Question: This is my attempt to push the "NEXT" button upwards when the 'snackbar' is visible:

As you can see, it doesn't work as planned. It appears as if the 'textview' was pushed up and behind the 'RelativeLayout' and then reappears when the 'snackbar' disappears. Instead, what I want is the 'textview' to appear pushed up (so it is above the 'snackbar') and then come back down when the 'snackbar' disappears. I have also created a small github repo to demonstrate this:
<URL>
Here is the 'CoordinatorLayout.Behavior' I use for the "NEXT" to hide itself. The Behavior is taken from the FAB behavior when it gets pushed up when the 'snackbar' appears:
'''
public class FloatingActionButtonBehavior extends CoordinatorLayout.Behavior<TextView> {
public FloatingActionButtonBehavior(Context context, AttributeSet attrs) {
}
@Override
public boolean layoutDependsOn(CoordinatorLayout parent, TextView child, View dependency) {
return dependency instanceof Snackbar.SnackbarLayout;
}
@Override
public boolean onDependentViewChanged(CoordinatorLayout parent, TextView child, View dependency) {
float translationY = Math.min(0, dependency.getTranslationY() - dependency.getHeight());
child.setTranslationY(translationY);
return true;
}
}
'''
I have tried this using this xml:
'''
<?xml version="1.0" encoding="utf-8"?>
<LinearLayout
android:layout_width="match_parent"
android:layout_height="match_parent"
xmlns:android="http://schemas.android.com/apk/res/android"
xmlns:app="http://schemas.android.com/apk/res-auto"
android:orientation="vertical">
<android.support.design.widget.CoordinatorLayout
android:id="@+id/coordinatorlayout"
android:layout_width="match_parent"
android:layout_height="match_parent"
android:layout_weight="0">
<RelativeLayout
android:layout_width="match_parent"
android:layout_height="wrap_content"
android:layout_weight="1"
xmlns:android="http://schemas.android.com/apk/res/android"
xmlns:app="http://schemas.android.com/apk/res-auto">
<TextView
android:layout_width="match_parent"
android:layout_height="wrap_content"
android:text="Click Here!"
android:textAllCaps="true"
android:textStyle="bold"
android:background="@color/colorAccent"
android:id="@+id/click_here"
android:textSize="22sp"
android:layout_marginBottom="12dp"
android:gravity="center_horizontal"
android:paddingTop="24dp"
android:paddingLeft="24dp"
android:paddingRight="24dp" />
<ImageView
android:layout_width="wrap_content"
android:layout_height="wrap_content"
android:layout_below="@+id/click_here"
android:layout_centerHorizontal="true"
android:src="@mipmap/ic_launcher"/>
<TextView
android:layout_width="match_parent"
android:layout_height="wrap_content"
android:id="@+id/next"
android:text="Next"
android:layout_alignParentBottom="true"
android:background="@color/colorAccent"
android:clickable="true"
android:gravity="center_horizontal"
android:padding="16dp"
android:textAllCaps="true"
android:textStyle="bold"
app:layout_behavior="fabmotiontest.com.fabtest.FloatingActionButtonBehavior" />
</RelativeLayout>
</android.support.design.widget.CoordinatorLayout>
</LinearLayout>
'''
I have also tried using this xml:
'''
<?xml version="1.0" encoding="utf-8"?>
<LinearLayout
android:layout_width="match_parent"
android:layout_height="match_parent"
xmlns:android="http://schemas.android.com/apk/res/android"
xmlns:app="http://schemas.android.com/apk/res-auto"
android:orientation="vertical">
<RelativeLayout
android:layout_width="match_parent"
android:layout_height="wrap_content"
android:layout_weight="1"
xmlns:android="http://schemas.android.com/apk/res/android"
xmlns:app="http://schemas.android.com/apk/res-auto">
<TextView
android:layout_width="match_parent"
android:layout_height="wrap_content"
android:text="Click Here!"
android:textAllCaps="true"
android:textStyle="bold"
android:background="@color/colorAccent"
android:id="@+id/click_here"
android:textSize="22sp"
android:layout_marginBottom="12dp"
android:gravity="center_horizontal"
android:paddingTop="24dp"
android:paddingLeft="24dp"
android:paddingRight="24dp" />
<ImageView
android:layout_width="wrap_content"
android:layout_height="wrap_content"
android:layout_below="@+id/click_here"
android:layout_centerHorizontal="true"
android:src="@mipmap/ic_launcher"/>
</RelativeLayout>
<android.support.design.widget.CoordinatorLayout
android:id="@+id/coordinatorlayout"
android:layout_alignParentBottom="true"
android:layout_width="match_parent"
android:layout_height="wrap_content"
android:layout_weight="0">
<TextView
android:layout_width="match_parent"
android:layout_height="wrap_content"
android:id="@+id/next"
android:text="Next"
android:background="@color/colorAccent"
android:clickable="true"
android:gravity="center_horizontal"
android:padding="16dp"
android:textAllCaps="true"
android:textStyle="bold"
app:layout_behavior="fabmotiontest.com.fabtest.FloatingActionButtonBehavior" />
</android.support.design.widget.CoordinatorLayout>
</LinearLayout>
'''
It just doesn't seem to work. Does anyone know how I can get it working?
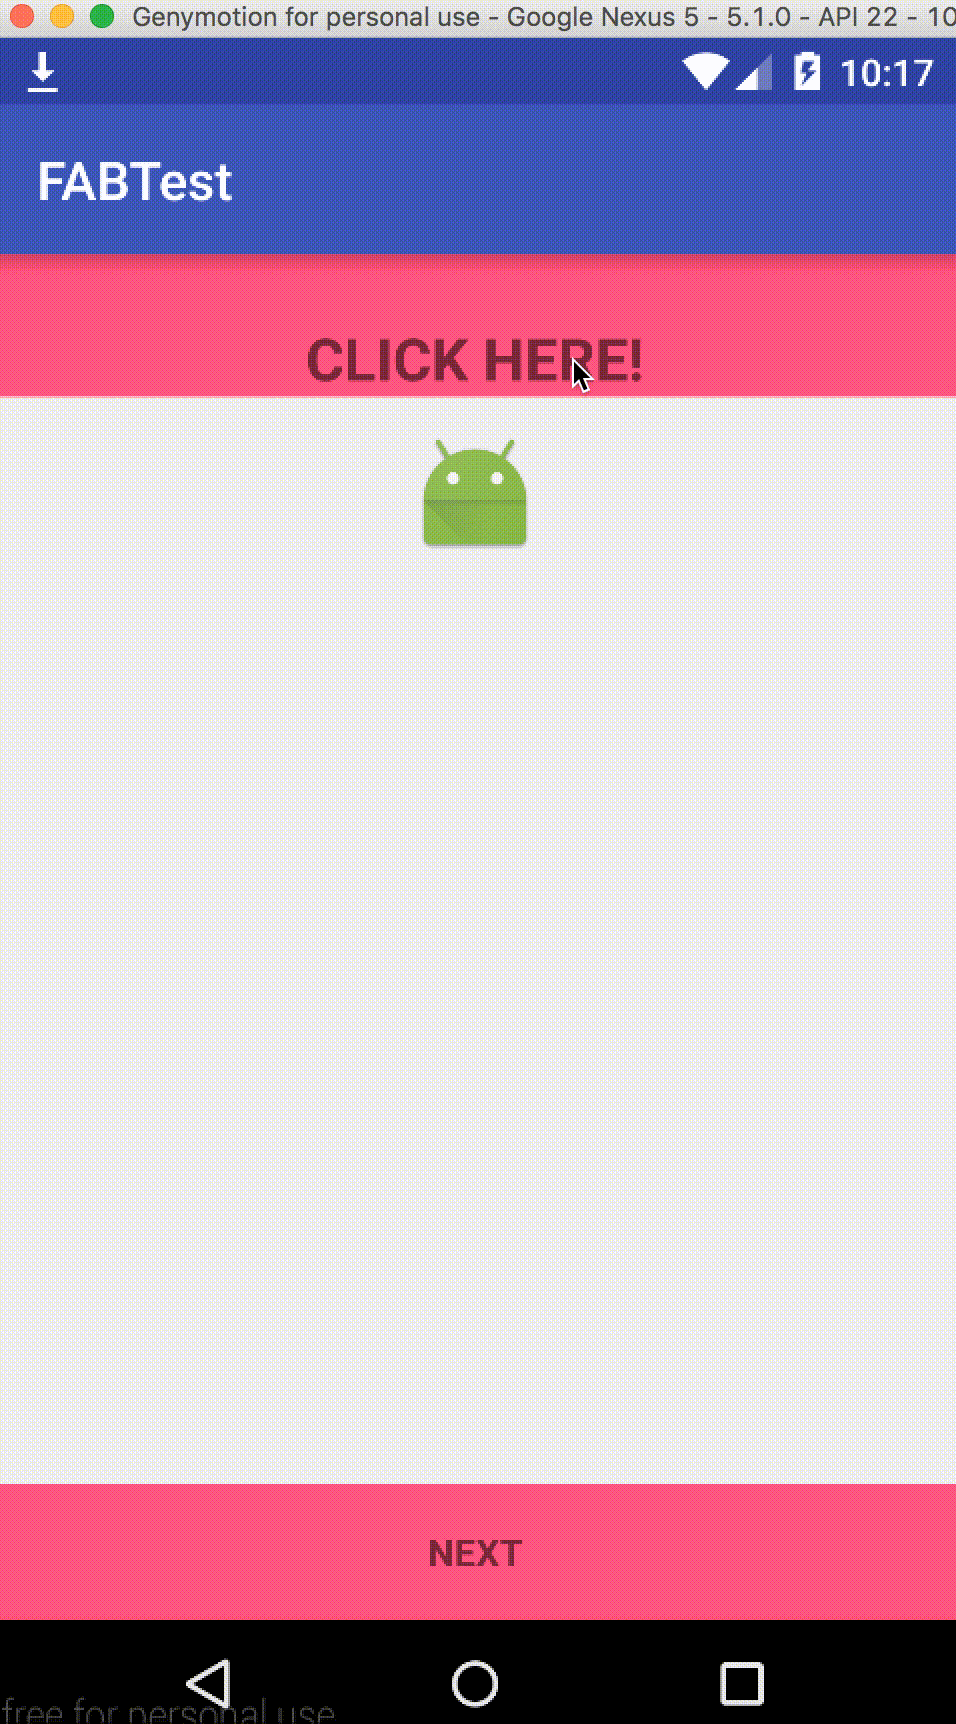
Answer: After testing several solutions, I came across one xml layout that works.
The main difference between what I had tried before and the below is that the 'coordinatorlayout' height is "'match_parent'" which means it overlays the views below it but because the 'coordinatorlayout' is transparent, you don't see it and when the 'snackbar' pushes up from the bottom, it will now have enough room to push the 'textview' above the 'snackbar':
'''
<?xml version="1.0" encoding="utf-8"?>
<RelativeLayout
android:layout_width="match_parent"
android:layout_height="match_parent"
android:background="@color/colorPrimary"
xmlns:android="http://schemas.android.com/apk/res/android"
xmlns:app="http://schemas.android.com/apk/res-auto"
android:layout_weight="1">
<TextView
android:layout_width="match_parent"
android:layout_height="wrap_content"
android:text="Click Here!"
android:textAllCaps="true"
android:textStyle="bold"
android:background="@color/colorAccent"
android:id="@+id/click_here"
android:textSize="22sp"
android:layout_marginBottom="12dp"
android:gravity="center_horizontal"
android:paddingTop="24dp"
android:paddingLeft="24dp"
android:paddingRight="24dp" />
<ImageButton
android:id="@+id/btnComments"
android:layout_width="48dp"
android:layout_height="48dp"
android:layout_below="@+id/click_here"
android:layout_centerHorizontal="true"
android:background="@drawable/shadow_bg"
android:src="@mipmap/ic_launcher" />
<android.support.design.widget.CoordinatorLayout
android:id="@+id/coordinatorlayout"
android:layout_width="match_parent"
android:layout_height="match_parent"
android:layout_gravity="center_horizontal|bottom">
<TextView
android:layout_width="match_parent"
android:layout_height="wrap_content"
android:id="@+id/next"
android:text="Next"
android:background="@color/colorAccent"
android:clickable="true"
android:gravity="center_horizontal"
android:padding="16dp"
android:textAllCaps="true"
android:textStyle="bold"
android:layout_gravity="center_horizontal|bottom"
app:layout_behavior="fabmotiontest.com.fabtest.FloatingActionButtonBehavior" />
</android.support.design.widget.CoordinatorLayout>
</RelativeLayout>
'''